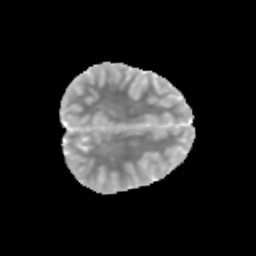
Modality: MD
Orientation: axial
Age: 11
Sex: male
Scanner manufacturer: siemens
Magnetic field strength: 3 T
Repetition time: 3.8 s
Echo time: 0.07 s